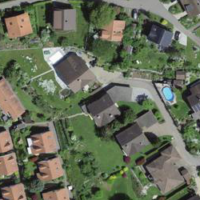
EUNIS habitat code: 55
Species observed at this site:
Dipsacus fullonum